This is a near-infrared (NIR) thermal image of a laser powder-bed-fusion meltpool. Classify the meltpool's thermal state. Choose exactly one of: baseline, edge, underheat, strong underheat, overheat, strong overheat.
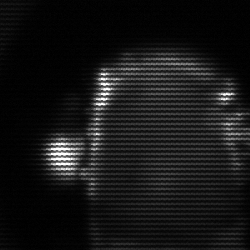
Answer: baseline